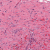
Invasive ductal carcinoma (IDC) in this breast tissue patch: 0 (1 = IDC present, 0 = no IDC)